Question: What are these empty shells in my Xcode filesystem and what's the procedure to remove them safely? Also did a search for duplicate refs in the Xcode File Navigator but didn't find any.
Project is collaborated via git and I suspect that has something to do with their presence. Occasionally after merging feature branches we get conflicts in myproject.pbxproj file and must manually resolve conflicts by deleting duplicate file refs so maybe some slipped through. For anyone who's been in a similar mess: what's the standard way to clean it up?

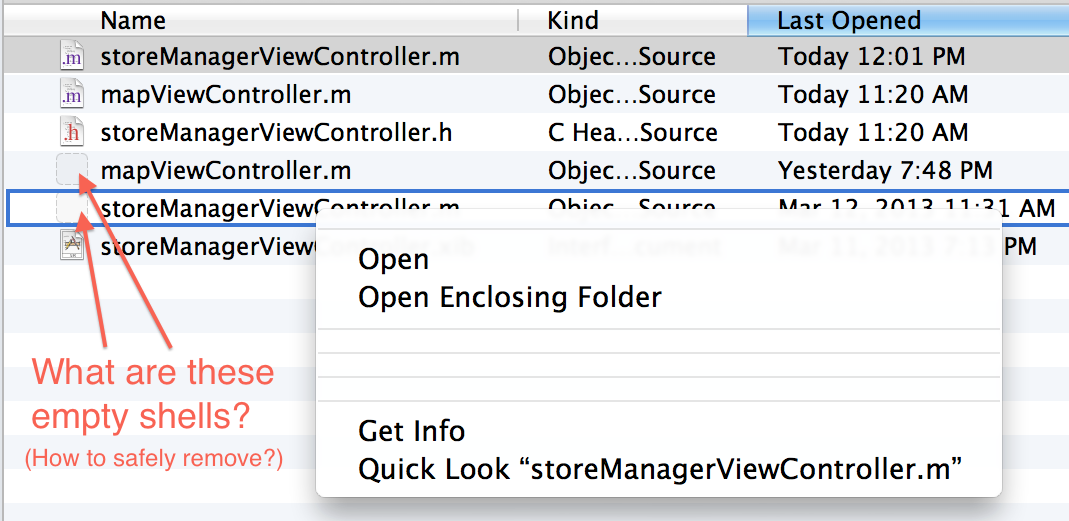
Answer: Yes, I was facing the same issue while merging:
It is because of your 'project.pbxproj' file not updated successfully. For each file we add, its reference is added in project.pbxproj file.here, these files is already having entry for your project.pbxproj file(like E00021389E899 if you look closure to your file) and another user also adds the same file then, 2 entries will be there in your project.pbxproj file for the same .h/.m thats why it is showing this error.
For cleanup purpose, you can simply right click and delete that file. There won't be any issue. and also don't forget to update your code regularly. If you ever have conflicts in your project.pbxproj, than you need to resolve it properly or try to get a fresh copy.